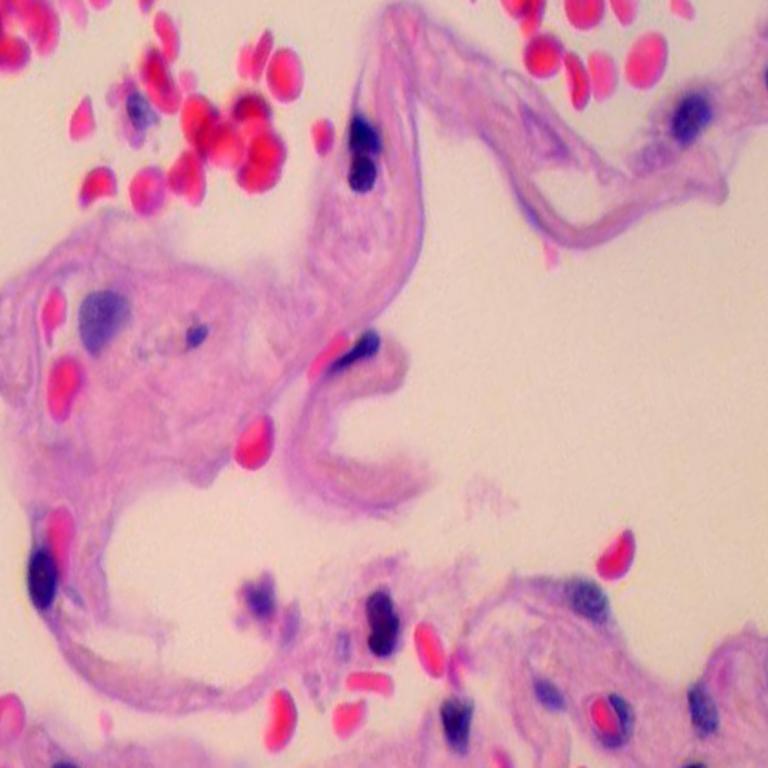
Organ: lung
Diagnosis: benign